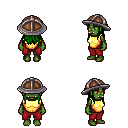
a pixel art fantasy rpg character, female body template, orc, green skin, gold chest armor, red pants, green unkempt hairstyle, chain helm, four views (front, back, left, right), 2x2 character sprite sheet, small pixel art, hard edges, no anti-aliasing